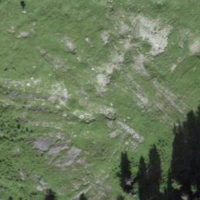
EUNIS habitat code: 23
Species observed at this site:
Cephalanthera longifolia